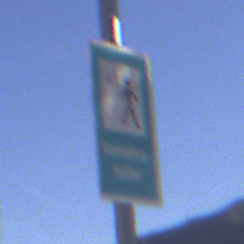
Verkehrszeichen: Verkehrshelfer
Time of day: Midday
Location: Outdoor (Nature)
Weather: Clear
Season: NotSpecified
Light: Natural